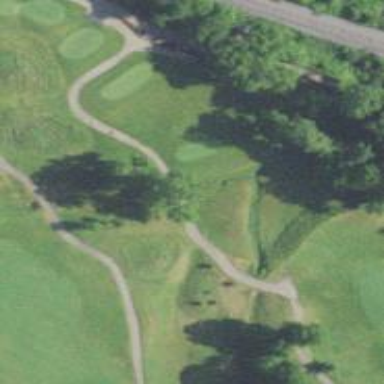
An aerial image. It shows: Path for both roads and golfers.